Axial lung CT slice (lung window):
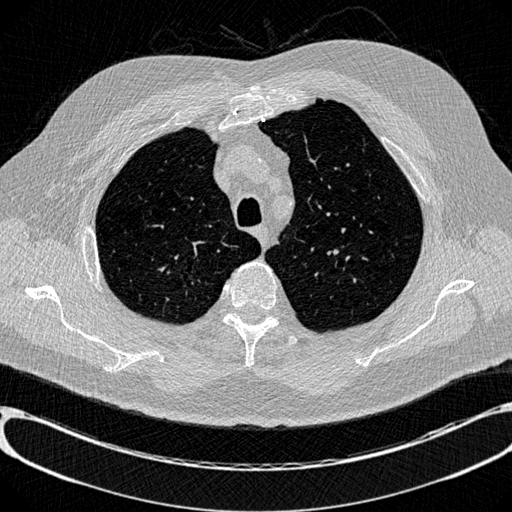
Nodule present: no